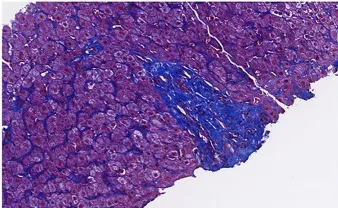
(D) Pathology of the liver tissue: MASSON staining (X200).
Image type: pathology (masson_trichrome)